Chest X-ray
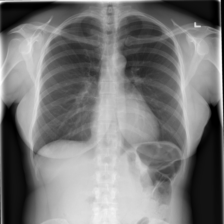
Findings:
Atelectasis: negative
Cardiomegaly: negative
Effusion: negative
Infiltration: negative
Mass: negative
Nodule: negative
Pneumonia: negative
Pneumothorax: negative
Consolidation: negative
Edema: negative
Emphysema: negative
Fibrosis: negative
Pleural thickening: negative
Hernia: negative